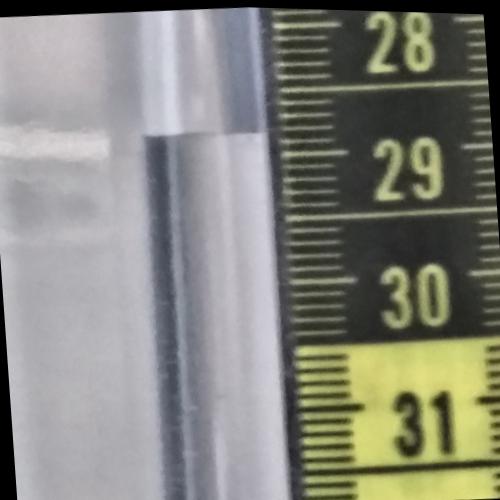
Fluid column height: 28.9 cm